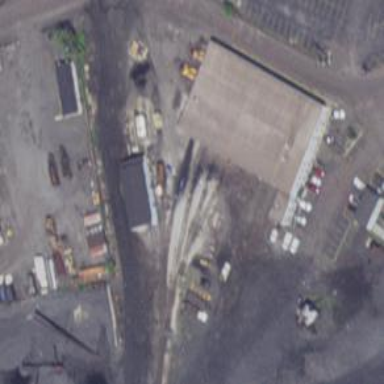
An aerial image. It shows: Railway yard.